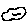
Label: cloud